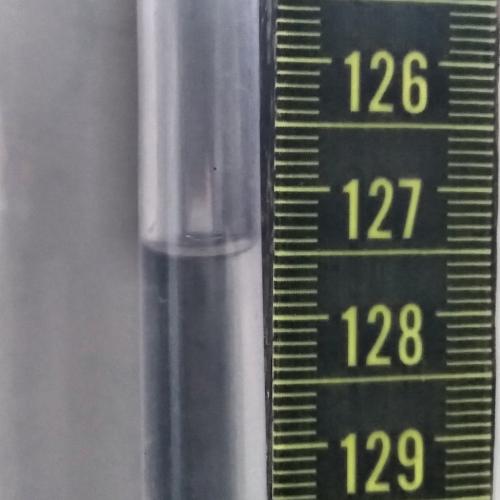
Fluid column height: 127.4 cm